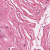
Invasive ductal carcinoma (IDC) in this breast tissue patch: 0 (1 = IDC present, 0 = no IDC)